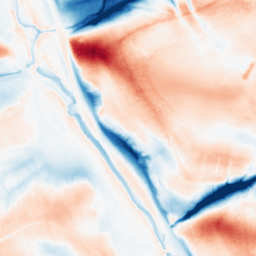
Category: classical
Decomposition family: gaussian_anisotropic
Decomposition parameters: sigma_x: 2
sigma_y: 20
Upsampling method: sinc_hamming
Upsampling parameters: scale: 4
kernel_size: 8
Upsampling scale: 4